Question: I created a hamburger dropdown menu which was working until recently, which I'm guessing is due to a browser update in Chrome. So I'm looking into improving the stability of it across browsers. Now it does not display at all. In Chrome is looks like it is positioned correctly via the dev tools. (My website if anyone wants to inspect: <URL> I tried checking the Z-index, but it seems I've already set that to 30.

Here is the HTML for the navigation, which includes the hamburger menu.
'''
<nav id="navigation">
<ul>
<span id="logo">
<a href="http://alexandstein.com/"><li>Alexworks</li></a>
</span>
<span id="links">
<a href="http://alexandstein.com/main/about/"><li>About-Meta</li></a><a href="http://alexandstein.com/main/projects/"><li>Projects</li></a><a href="http://alexandstein.com/main/music/"><li>Music</li></a> </span>
<span id="hamburgerSection">
<li id="hamburger" class="menuFocused"><img src="http://alexandstein.com/resources/images/icons/hamburger.png" alt="Menu" class="iconSmall">
</li>
</span></ul>
<div id="hamburgerMenu" style="display: block;">
<div id="controls">
<img height="35" width="35" class="textControls" id="smallTextButton" src="/resources/images/icons/TextIconSmall.png" alt="Small">
<img height="35" width="35" class="textControls" id="medTextButton" src="/resources/images/icons/TextIconMed.png" alt="Medium">
<img height="35" width="35" class="textControls" id="largeTextButton" src="/resources/images/icons/TextIcon.png" alt="Large">
</div>
<p>Table of Contents</p><p>
</p><ul id="tableOfContents"><a href="#Preface"><li>Preface</li></a>
<a href="#Instructions"><li>Instructions</li></a>
<a href="#DnD_Character_Manager"><li>DnD Character Manager</li></a>
<a href="#Notes"><li>Notes</li></a>
</ul>
</div>
</nav>
'''
The pertinent CSS:
'''
#hamburgerMenu{
background-color: rgba(30,30,30, 0.9);
color: white;
padding-top: 5px;
padding-bottom: 5px;
padding: 9px;
width: 230px;
position: fixed;
top: 35px;
right:0%;
z-index: 30;
font-size: 12pt;
border-left-style: solid;
border-left-color: rgba(100,100,100, 0.5);
border-left-width: 4px;
overflow-x: hidden;
.textControls{
width: 35px;
height:35px;
margin-right: 5px;
display: inline;
background-color: white;
color: black;
text-decoration: underline;
text-align: center;
opacity: 0.5;
}
.textControls:hover{
opacity: 1.0;
}
}
'''
Here is the navigation CSS if anyone wants to check the parent element for any quirks:
'''
/*NAVIGATION BAR*/
#navigation{
min-width: @MIN-WIDTH;
list-style-type: none;
text-align: center;
width: 100%;
margin: 0%;
padding: 0%;
padding-top: .3em;
position: fixed;
top: 0px;
right:0px;
z-index: 10;
background-color: black;
height: 35px;
overflow-y: hidden;
overflow-x: scroll;
ul{
margin: 0%;
padding: 0%;
padding-top: 0%;
}
a{
margin-top: 5px;
margin-right: .4em;
color: @HEADER_TEXT;
}
a:visited{
color: #999;
}
a:hover{
color: #bbb;
}
li{
display: inline-block;
width: 13em;
height: 1.8em;
border-bottom-style: solid;
border-bottom-color: red;
}
li:hover{
background-color: #333;
}
.iconSmall{
width: 30px;
height:30px;
}
#logo{
display: inline-block;
text-align: left;
width: inherit;
float:left;
letter-spacing: 5px;
}
#links{
display: inline-block;
right: 0px;
}
#hamburger{
width: 30px;
border-bottom-style: none;
float: right;
}
}
'''
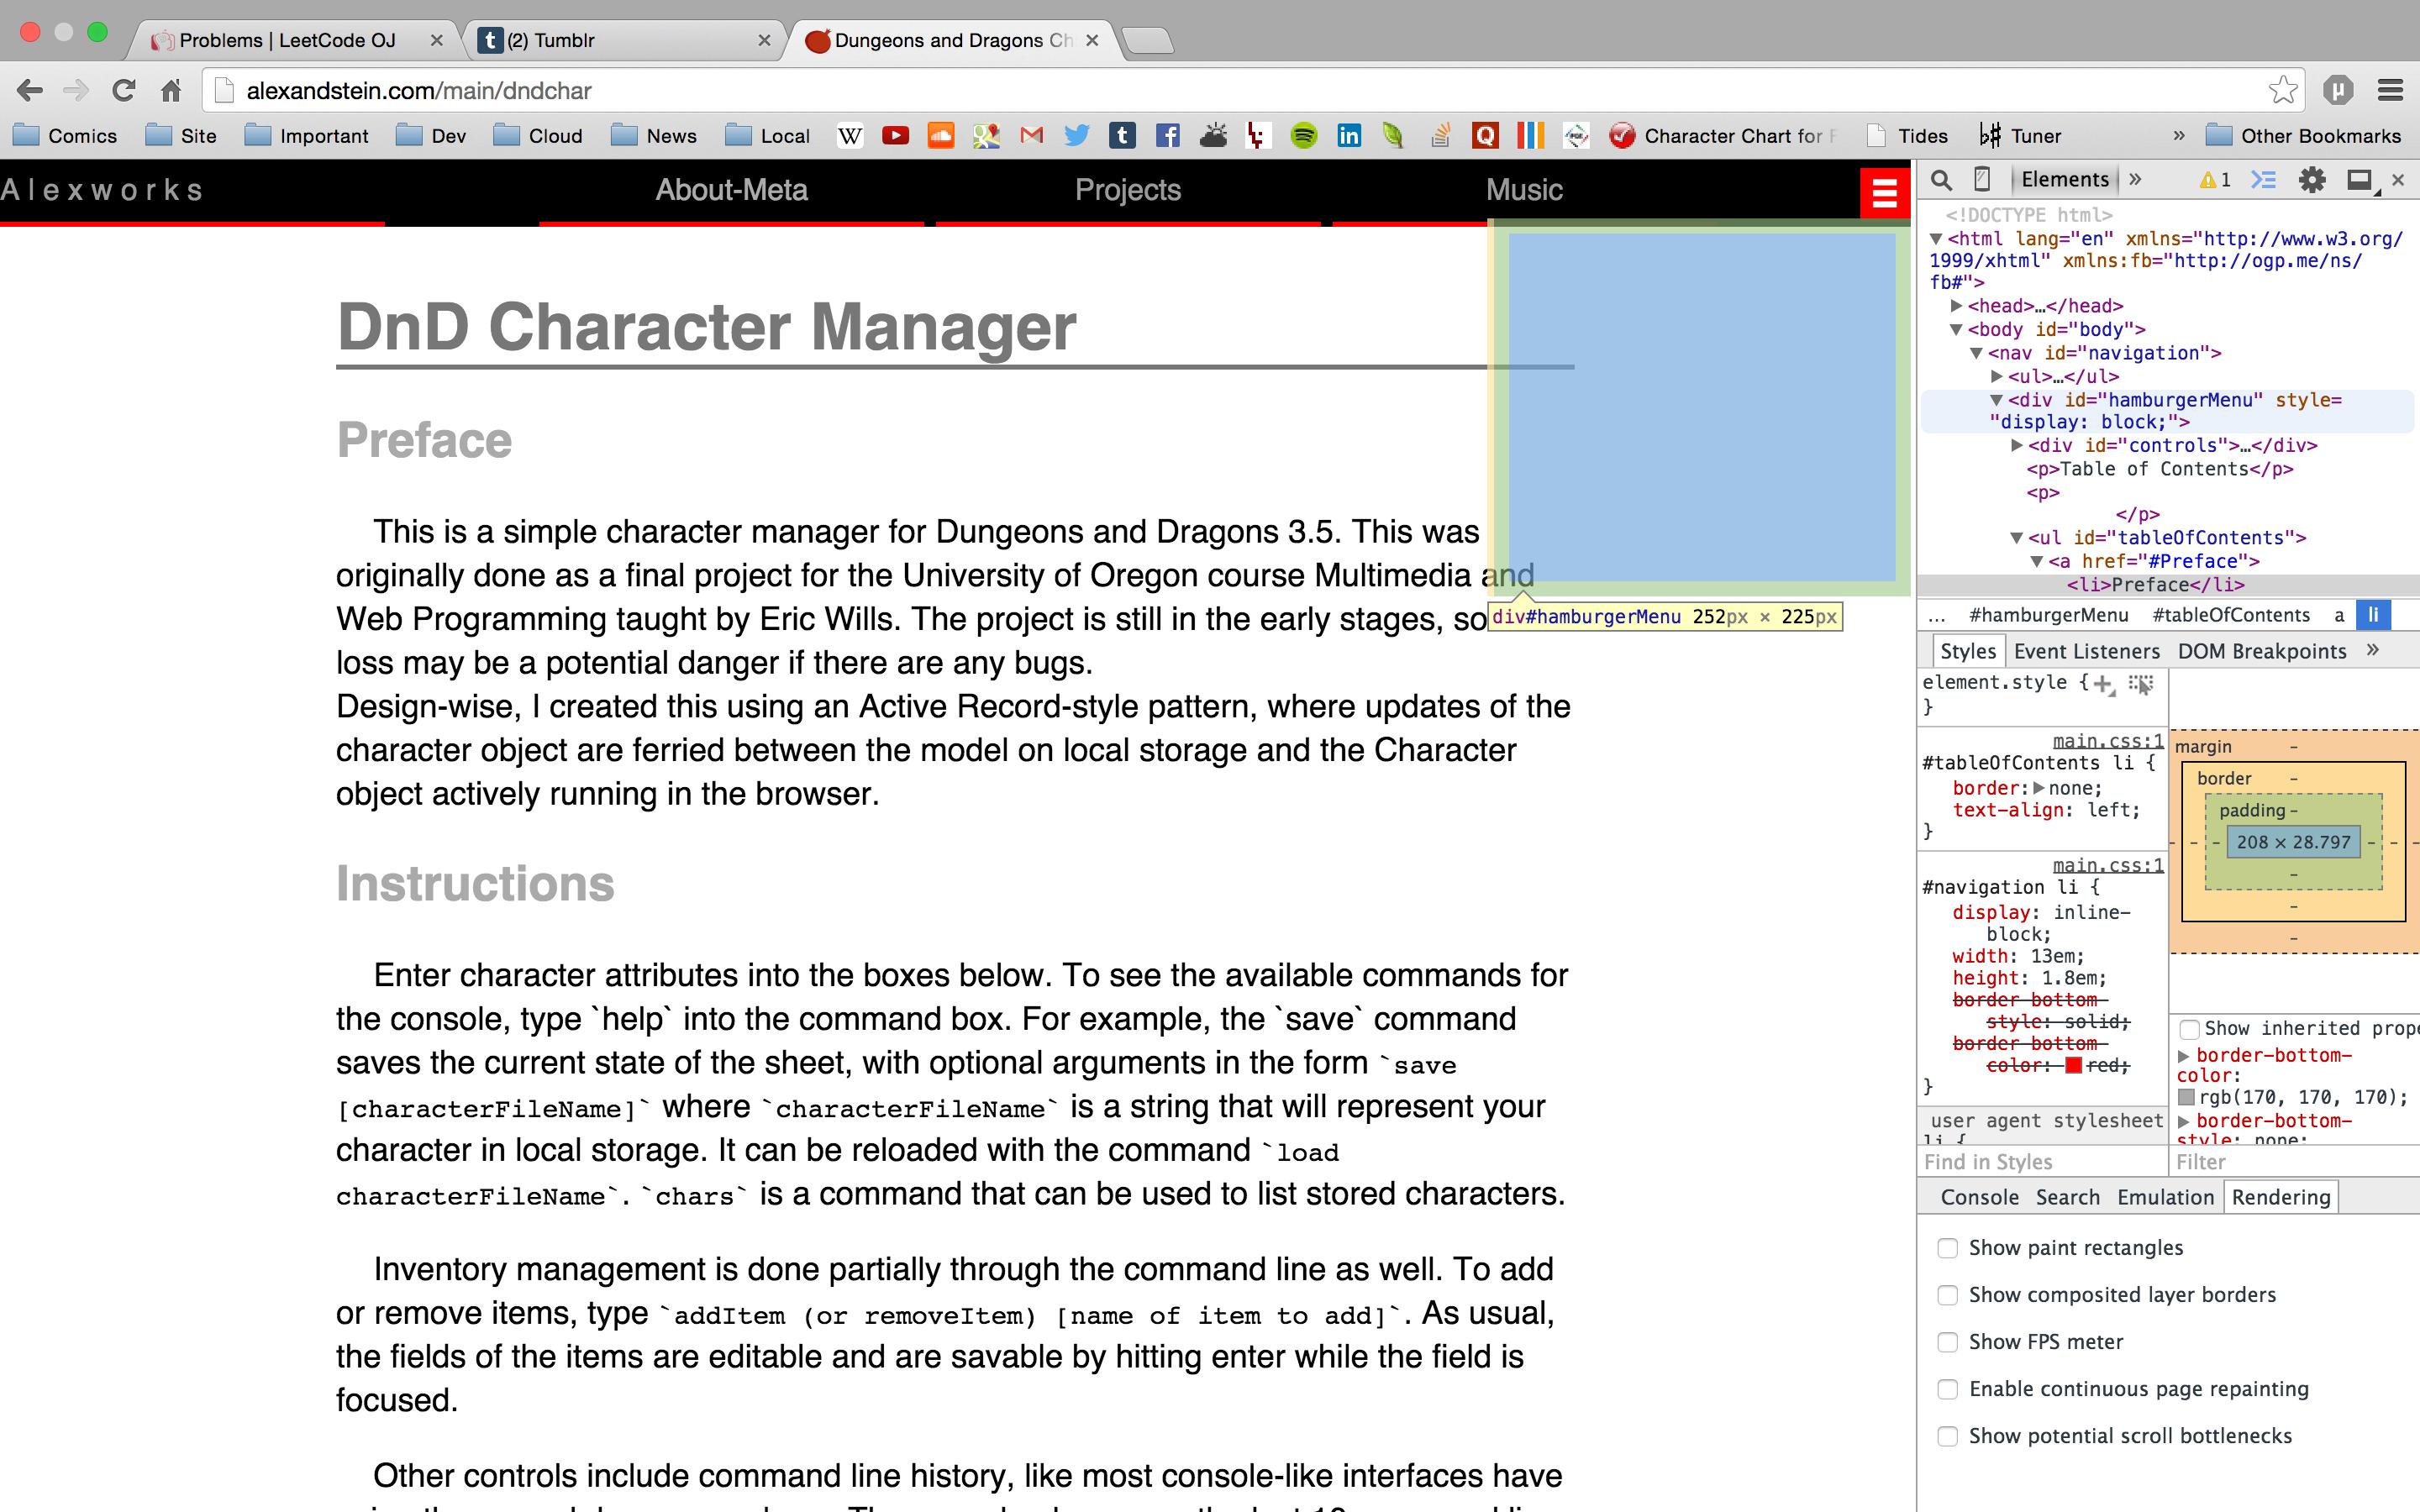
Answer: The problem is the overflows on your '#navigation' element. With these overflows, you are telling the browser to not show anything outside the scope of the '#navigation' element.
The most likely reason why it was working before and isn't now is 'overflow-x' and 'overflow-y' are still experimental (and also not backward compatible). I'd recommend taking them out.
Picture with the chrome inspector changes: